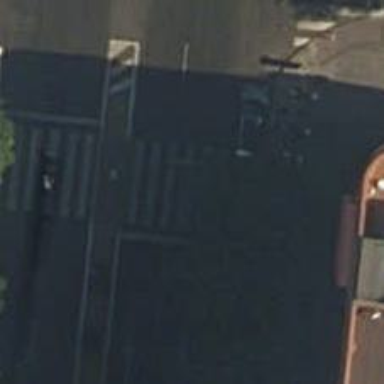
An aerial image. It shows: Zebra crossing with traffic signals. The crossing is marked by traffic lights.